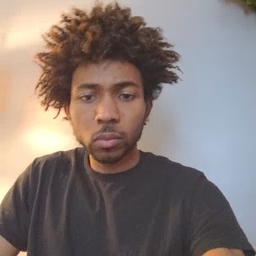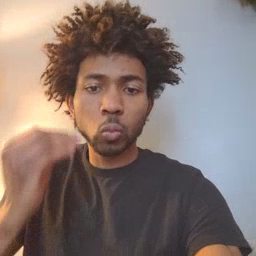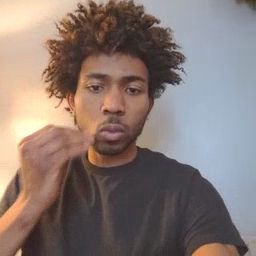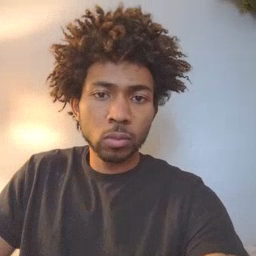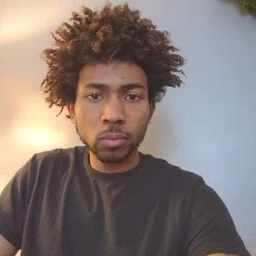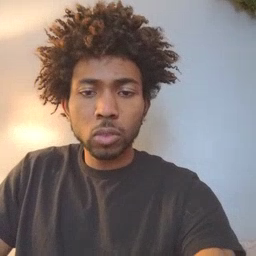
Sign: kiss